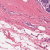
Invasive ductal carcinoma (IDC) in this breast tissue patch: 0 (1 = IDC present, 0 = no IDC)